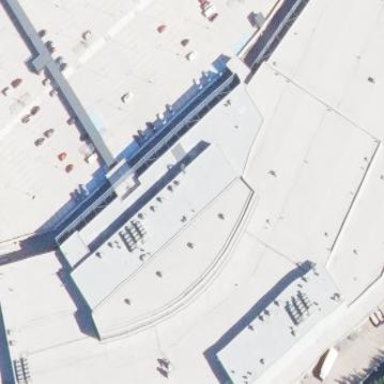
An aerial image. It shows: Retail building in mall.